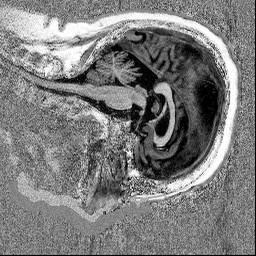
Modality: UNIT1
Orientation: sagittal
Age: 70
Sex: female
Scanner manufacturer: siemens
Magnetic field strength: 3 T
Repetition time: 5 s
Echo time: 0.00298 s